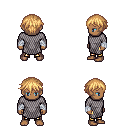
a pixel art fantasy rpg character, male body template, human, dark skin, chain mail, gold greaves, light blonde short bangs hairstyle, white cloth bandages, four views (front, back, left, right), 2x2 character sprite sheet, small pixel art, hard edges, no anti-aliasing